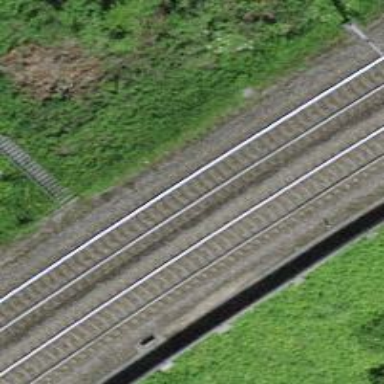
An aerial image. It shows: Single-track railway with electrified contact lines.